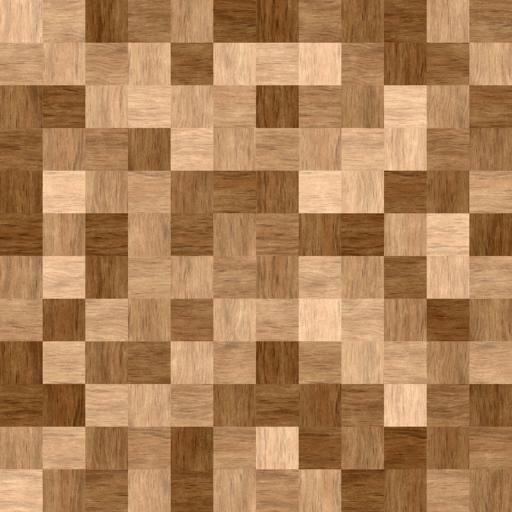
Tags: floor flooring light parquet pattern random wood wooden